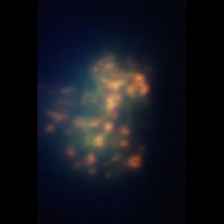
Taxon: Unknown_detritus
Group: Unknown